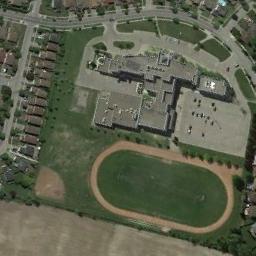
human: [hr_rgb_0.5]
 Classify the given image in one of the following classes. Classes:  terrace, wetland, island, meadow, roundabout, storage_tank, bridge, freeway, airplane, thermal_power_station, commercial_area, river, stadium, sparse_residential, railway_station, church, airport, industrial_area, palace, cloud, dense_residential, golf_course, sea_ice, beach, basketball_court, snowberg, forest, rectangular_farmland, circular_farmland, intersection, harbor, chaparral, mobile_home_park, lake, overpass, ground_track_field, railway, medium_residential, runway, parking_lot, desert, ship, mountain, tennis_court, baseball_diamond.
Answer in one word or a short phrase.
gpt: ground_track_field